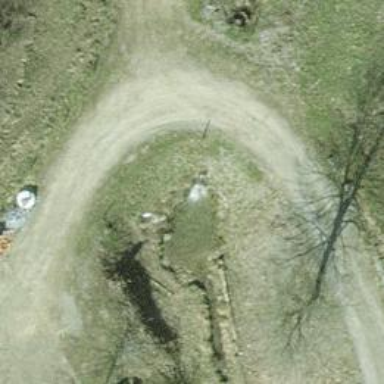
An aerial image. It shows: Culvert tunnel.